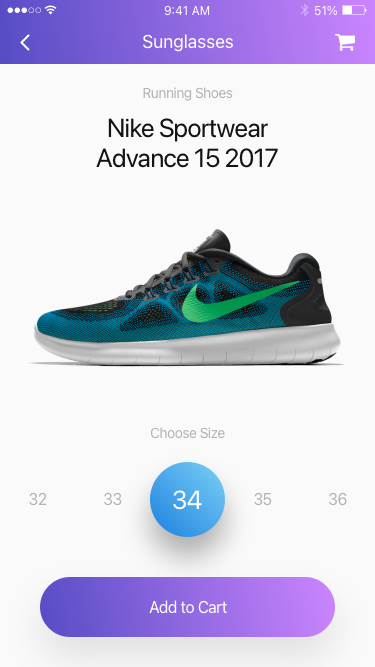
Text in this UI design:
32
33
34
35
36
Choose Size
Add to Cart
Nike Sportwear
Advance 15 2017
Running Shoes
Sunglasses